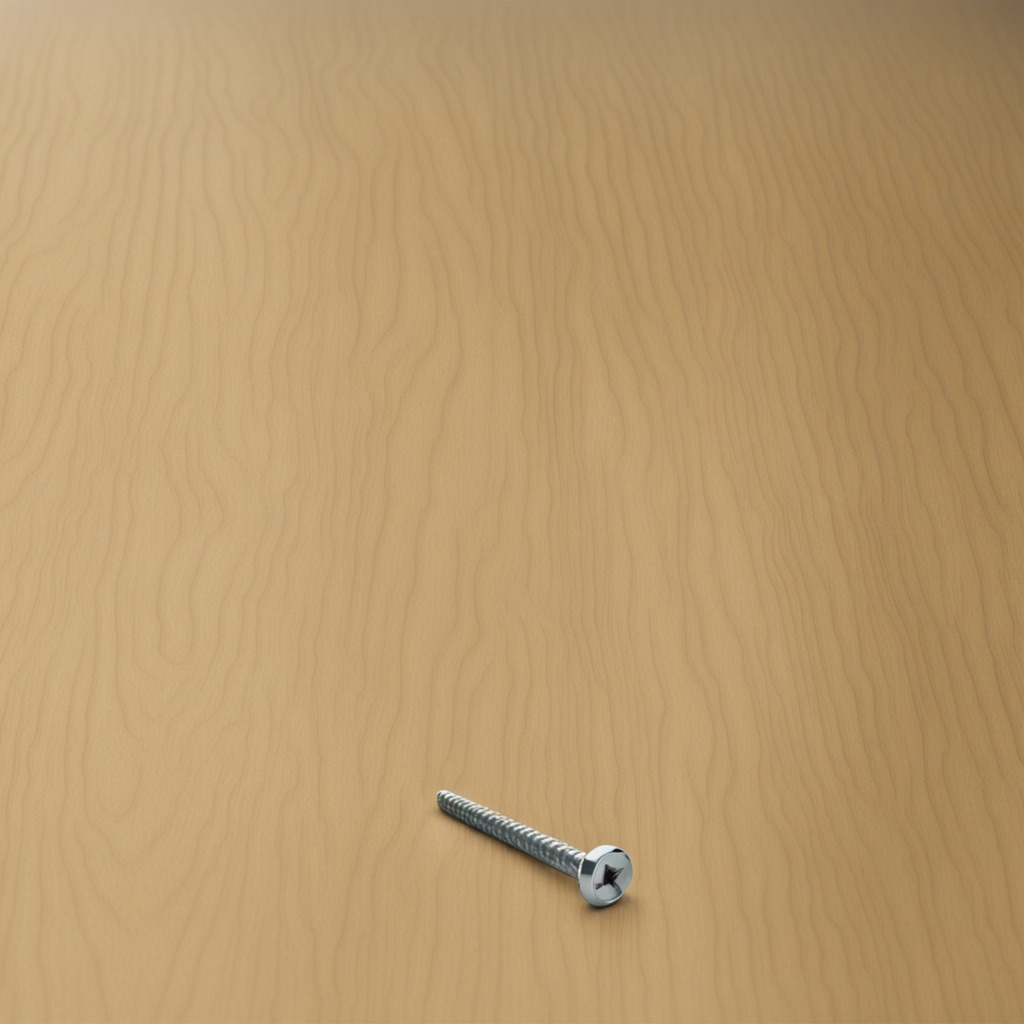
A metal screw is lying on a plywood surface in a paint workshop lit by afternoon window light.